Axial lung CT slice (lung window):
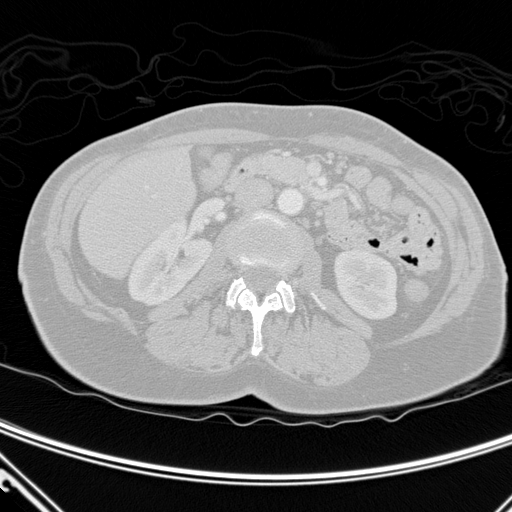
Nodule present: no